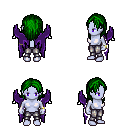
a pixel art fantasy rpg character, female body template, dark elf, purple skin, purple wings, metal pants, green long hairstyle, bracelets, four views (front, back, left, right), 2x2 character sprite sheet, small pixel art, hard edges, no anti-aliasing